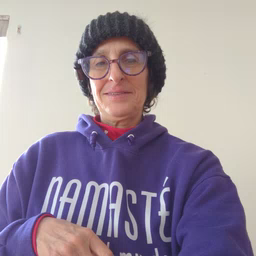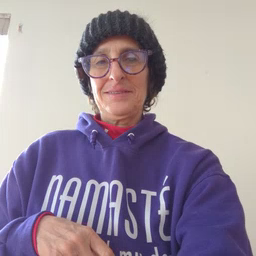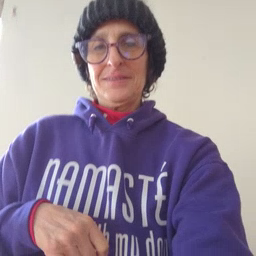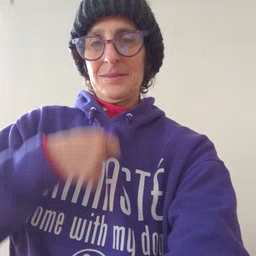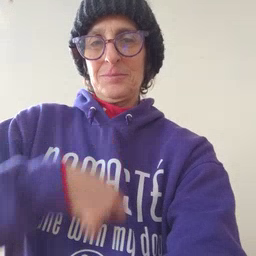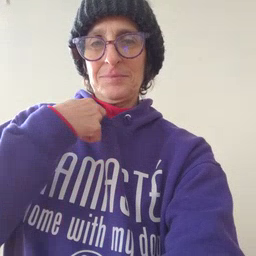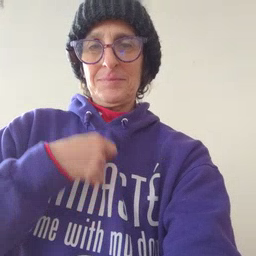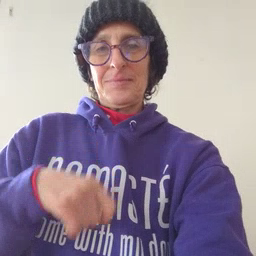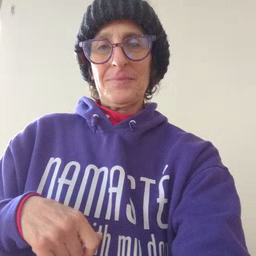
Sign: zipper